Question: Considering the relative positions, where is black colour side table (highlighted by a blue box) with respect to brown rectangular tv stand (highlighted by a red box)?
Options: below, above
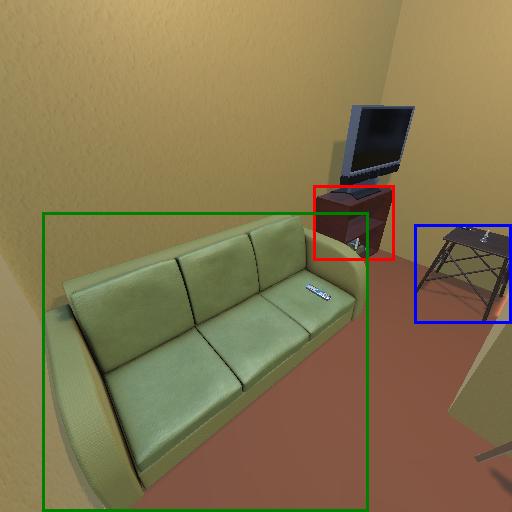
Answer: below